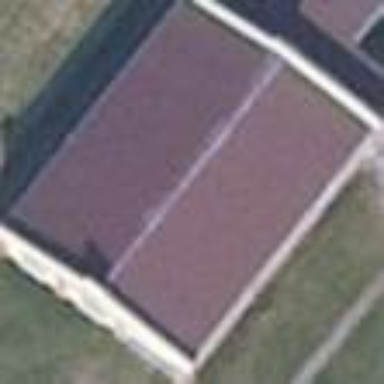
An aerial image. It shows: Service building.